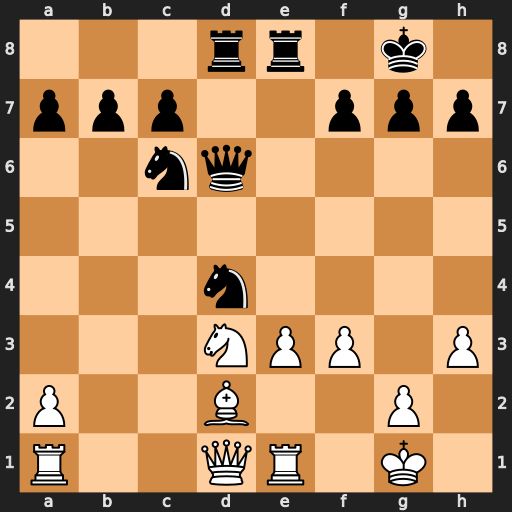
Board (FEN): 3rr1k1/ppp2ppp/2nq4/8/3n4/3NPP1P/P2B2P1/R2QR1K1
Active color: w
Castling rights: -
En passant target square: -
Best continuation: exd4 Rxe1+ Bxe1 Qxd4+ Nf2